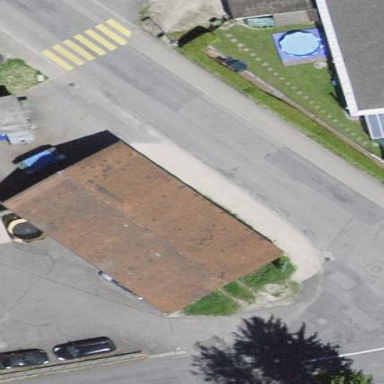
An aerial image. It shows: Warehouse building.